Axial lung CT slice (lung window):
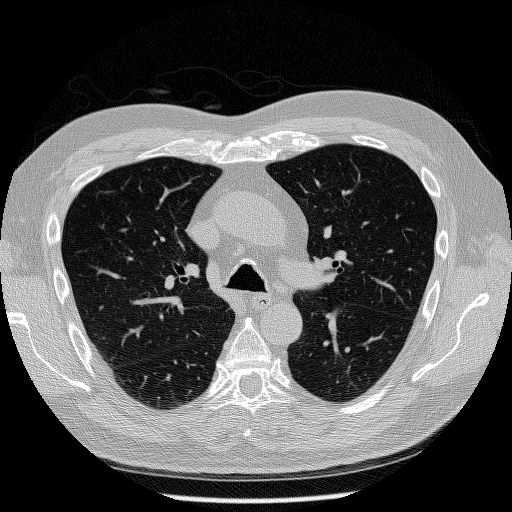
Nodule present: no